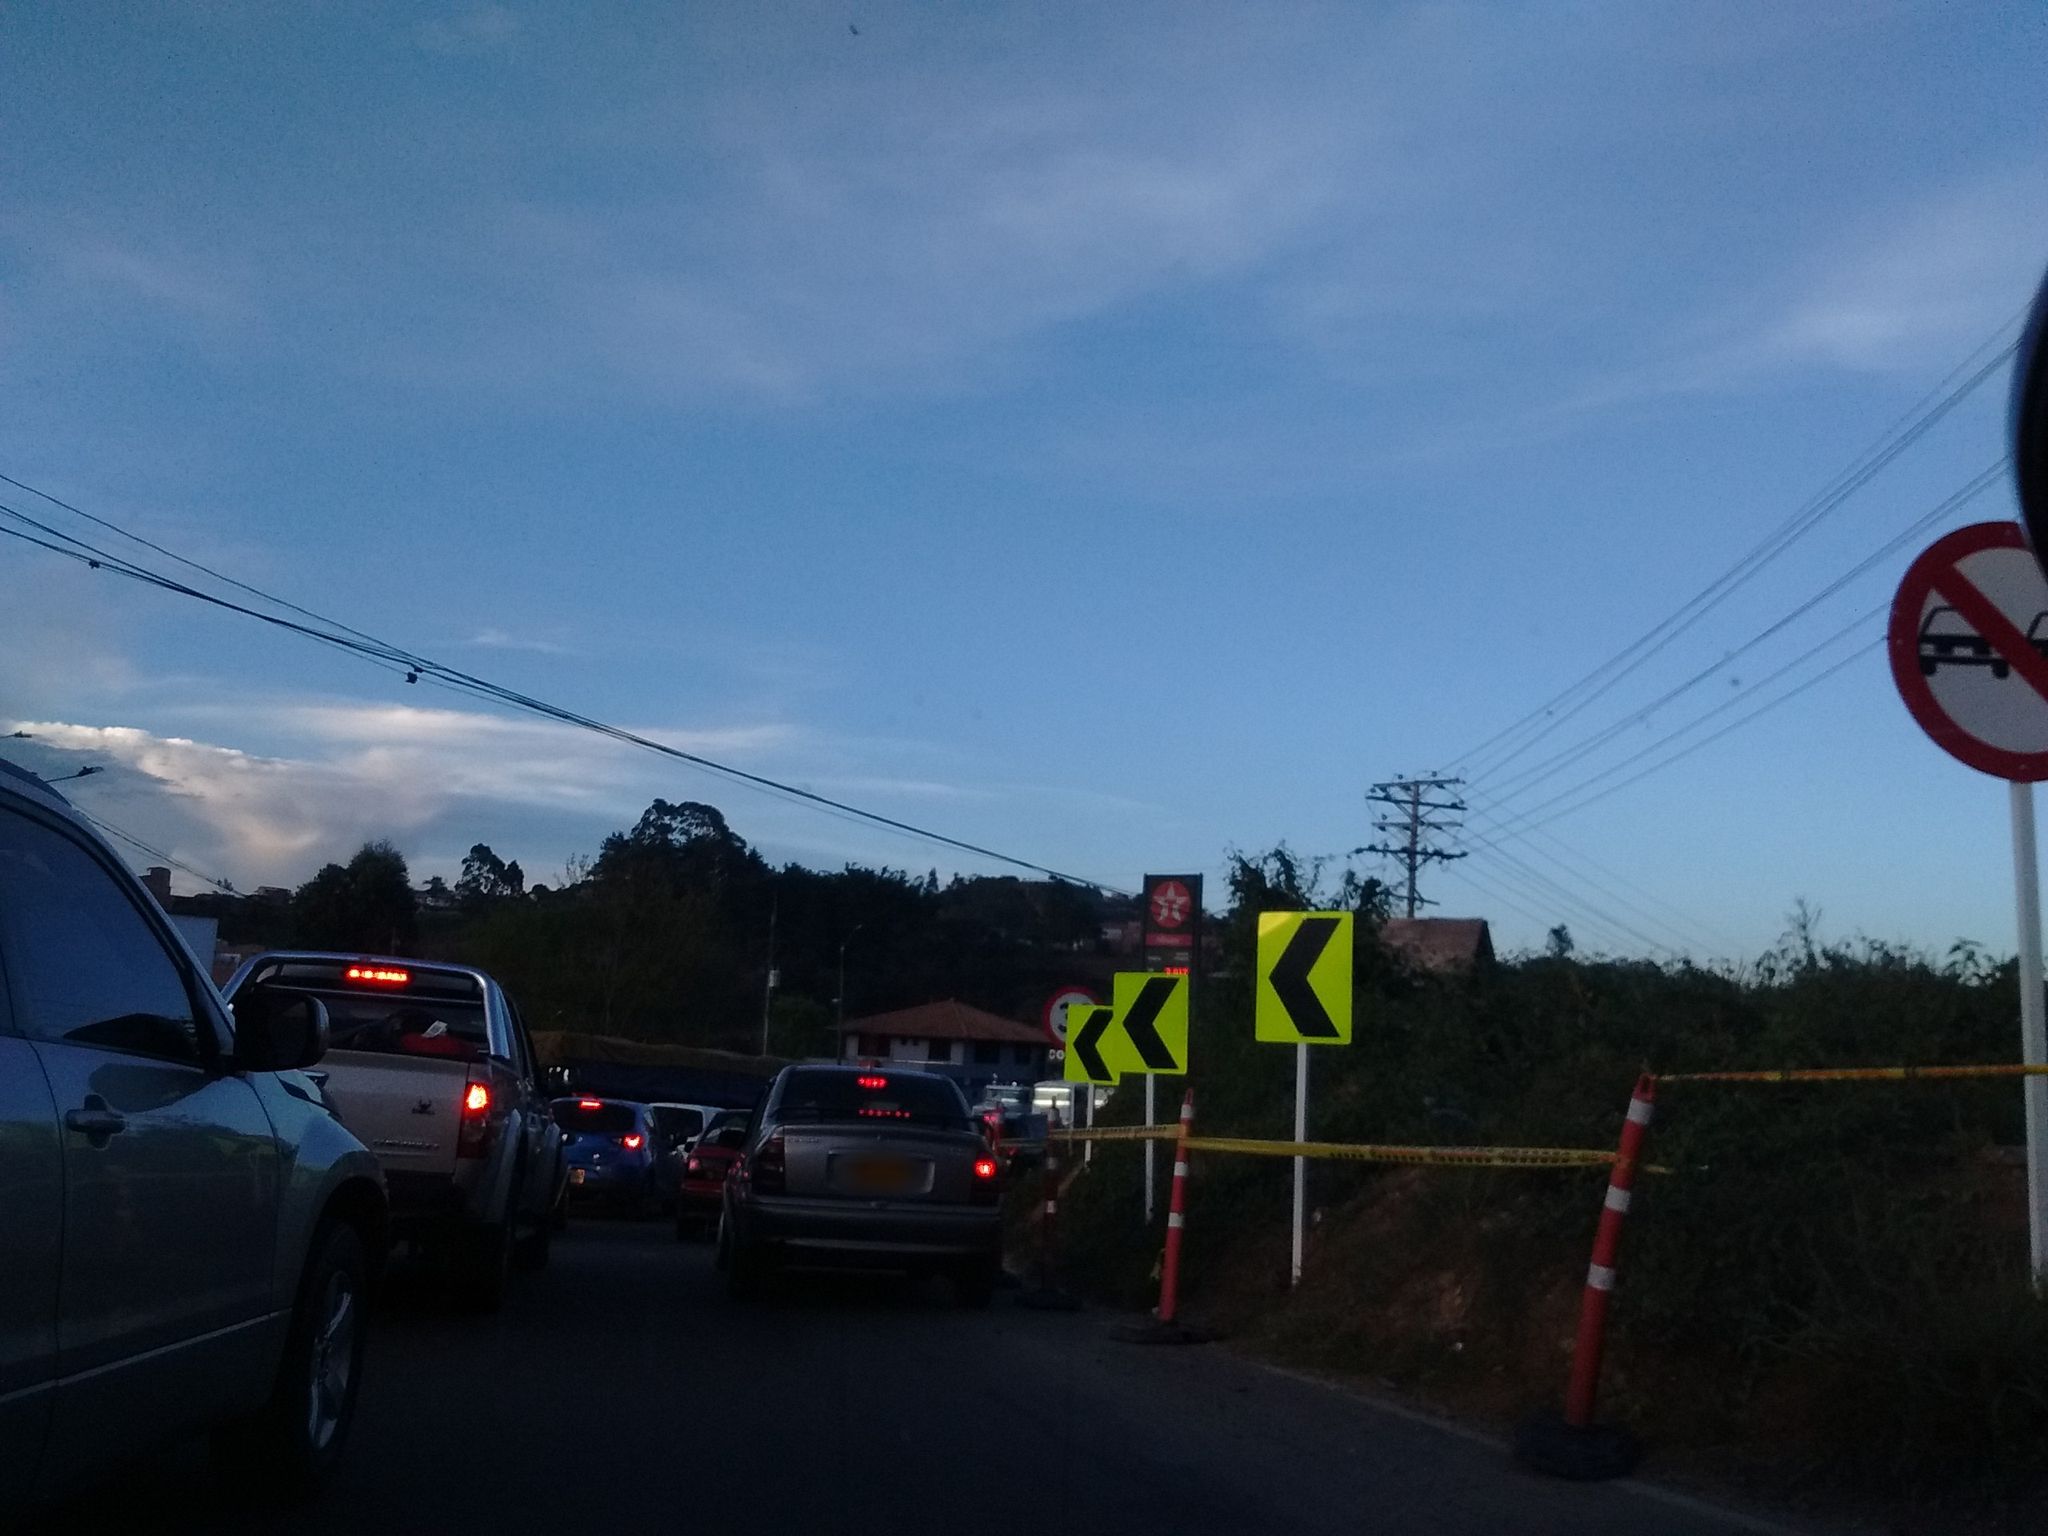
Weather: clear
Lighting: day
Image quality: good
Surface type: driving surface
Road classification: trunk_link
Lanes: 1
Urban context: dense urban cluster
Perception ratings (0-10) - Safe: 1.47, Lively: 3.95, Beautiful: 4.76, Boring: 3.37, Depressing: 3.67, Wealthy: 4.28